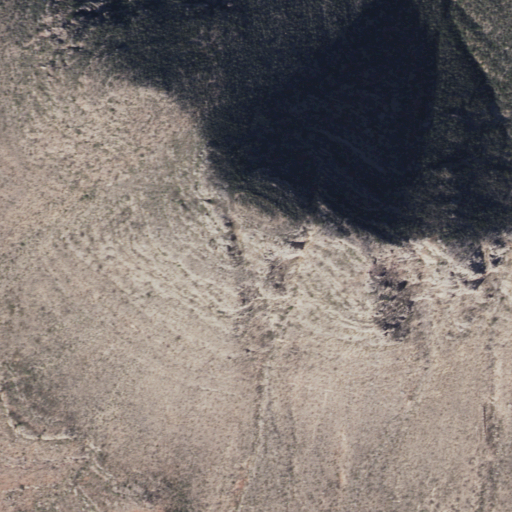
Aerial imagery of mountain in Arizona named Naco Hills containing shrub and evergreen forest